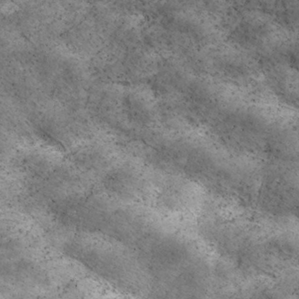
Label: non_frost